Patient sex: M
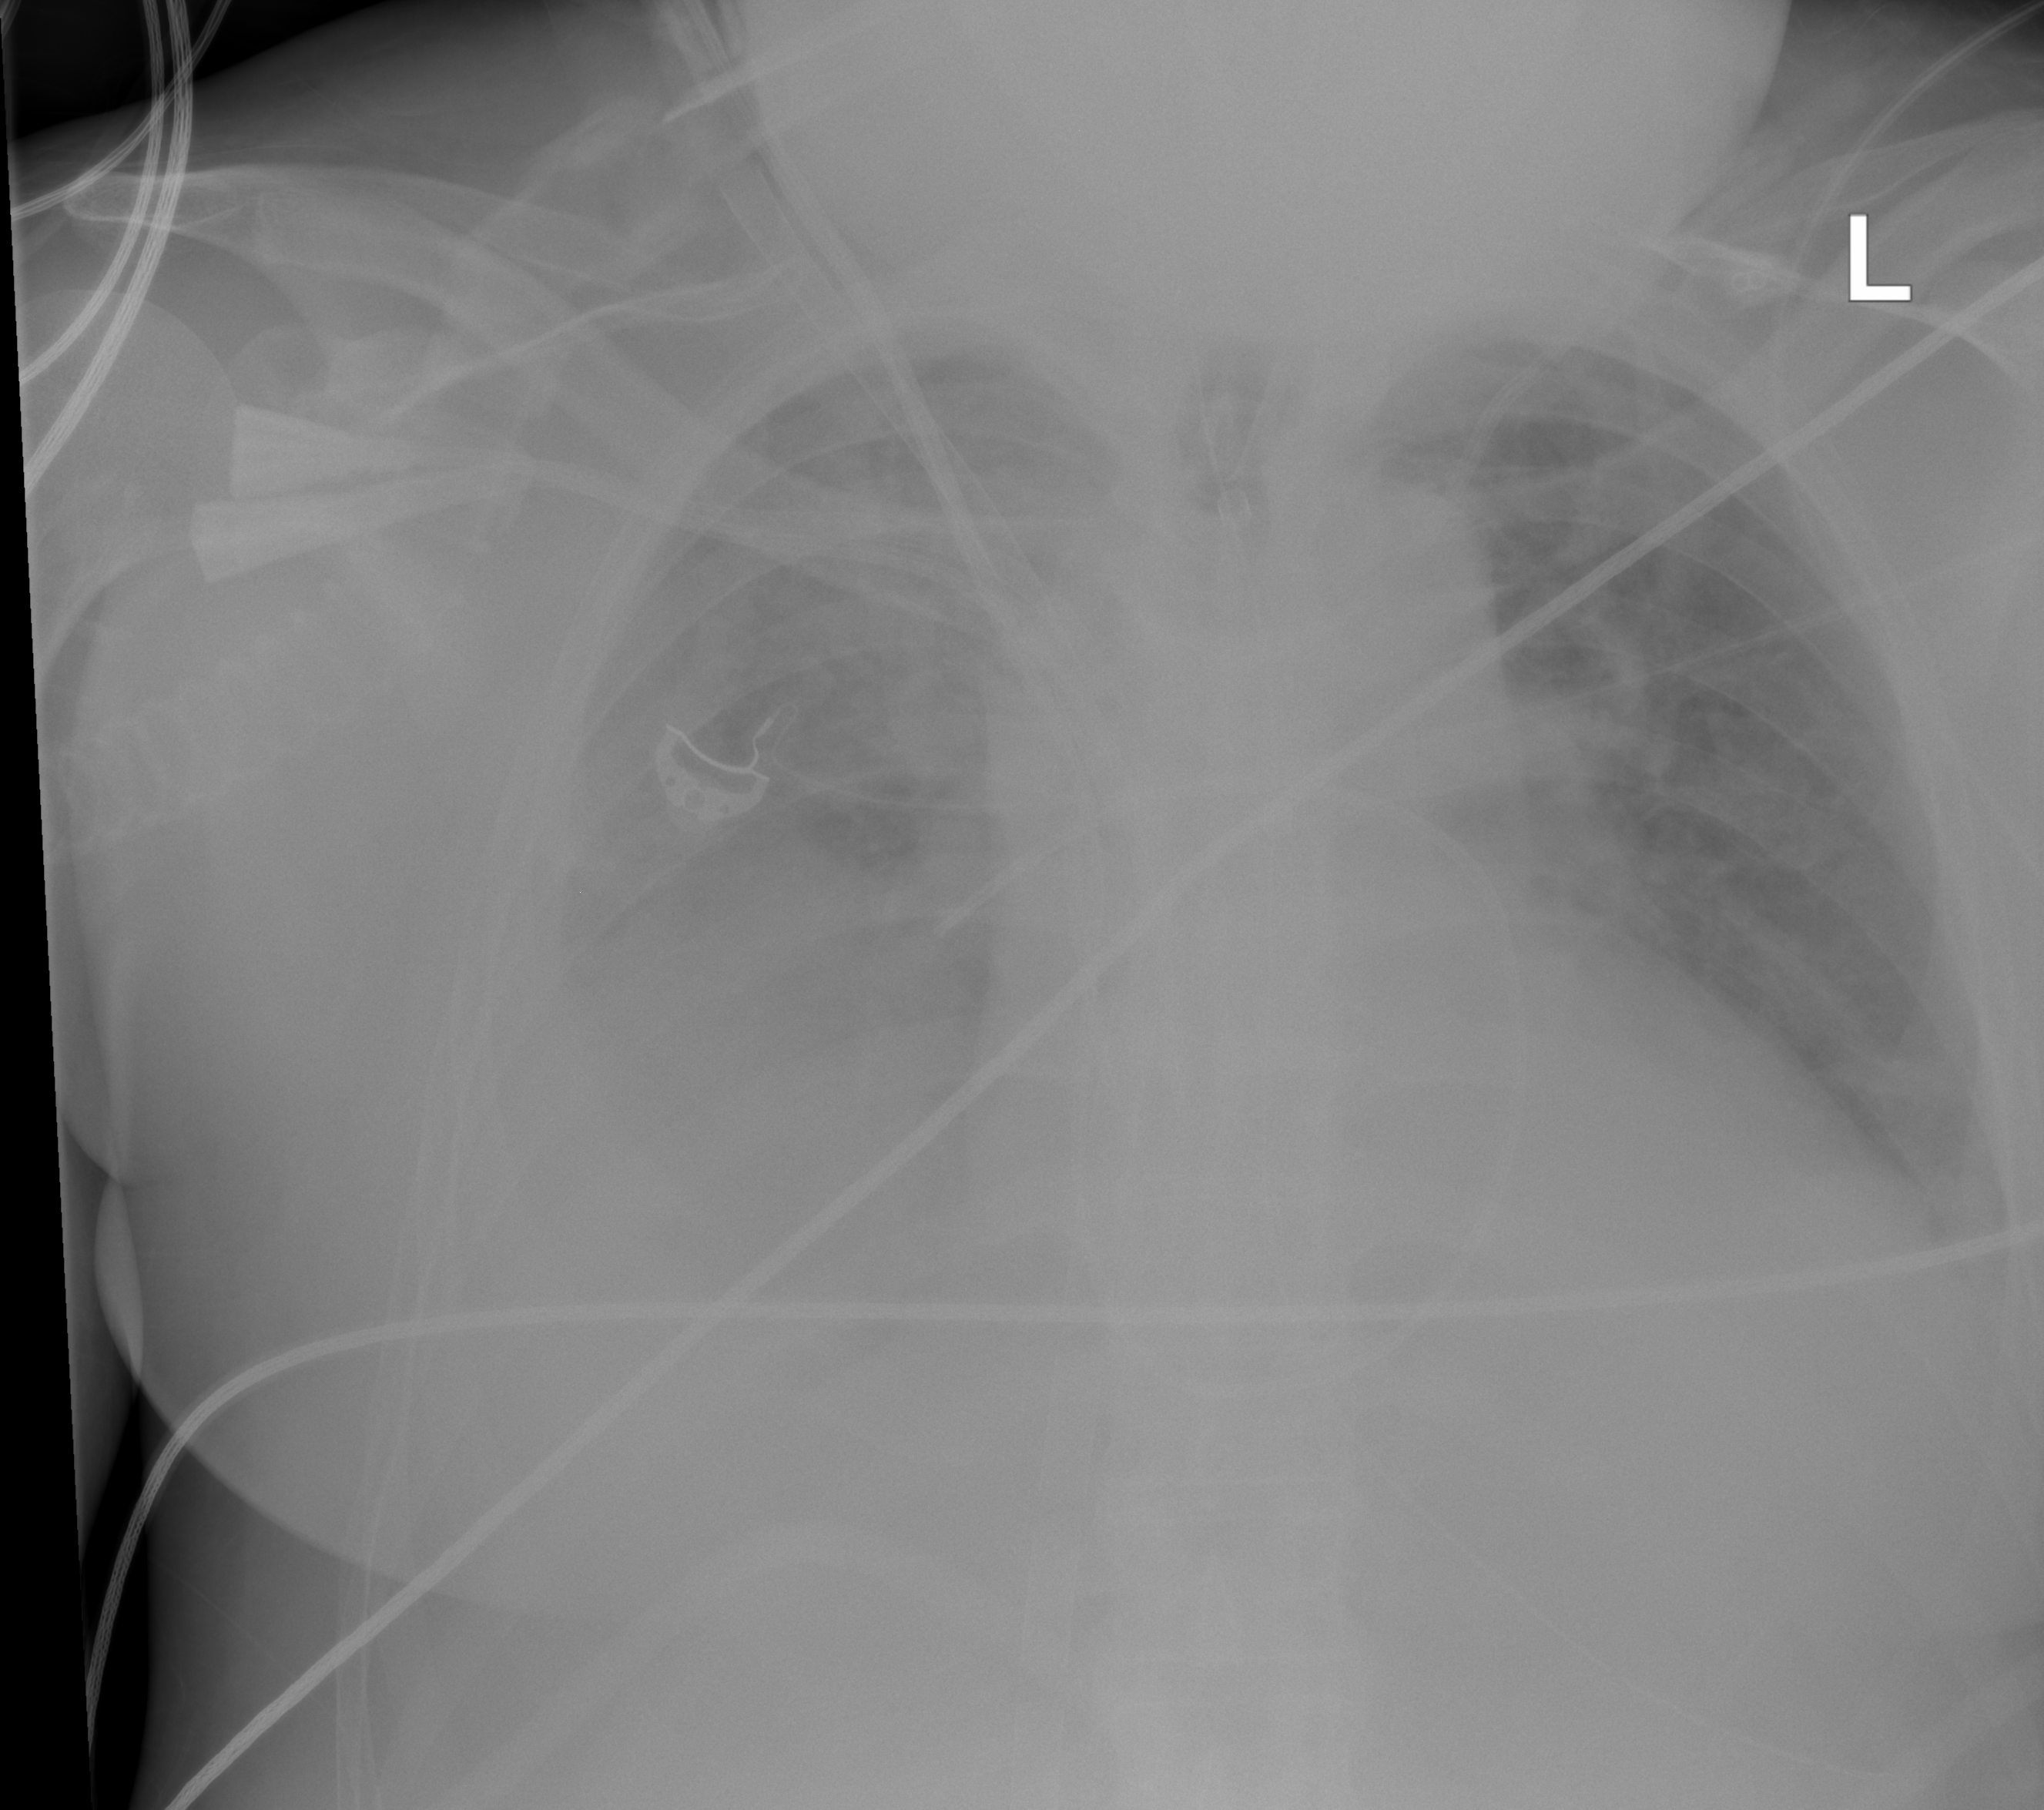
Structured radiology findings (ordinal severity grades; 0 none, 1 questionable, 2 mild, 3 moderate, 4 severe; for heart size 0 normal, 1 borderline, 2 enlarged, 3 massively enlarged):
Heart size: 2
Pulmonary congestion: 2
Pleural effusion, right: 3
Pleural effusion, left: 2
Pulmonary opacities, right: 3
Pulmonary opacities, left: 0
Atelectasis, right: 3
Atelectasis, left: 2